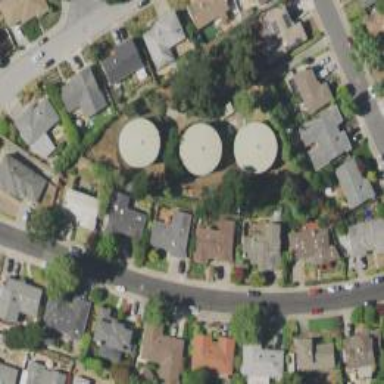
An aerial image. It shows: Water tower that is man-made.